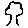
Label: tree